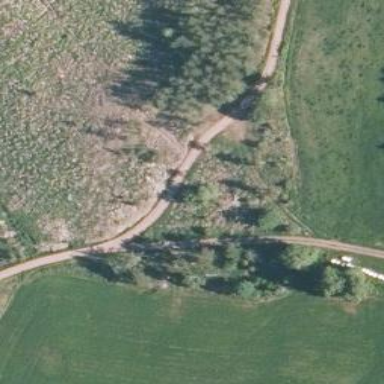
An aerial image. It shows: Simple road.